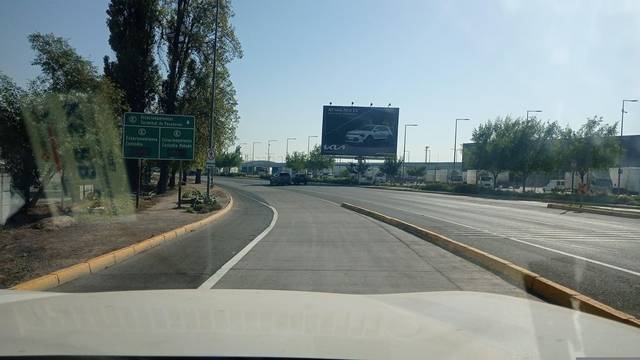
Region: Chile
Coordinates: -33.409, -70.792